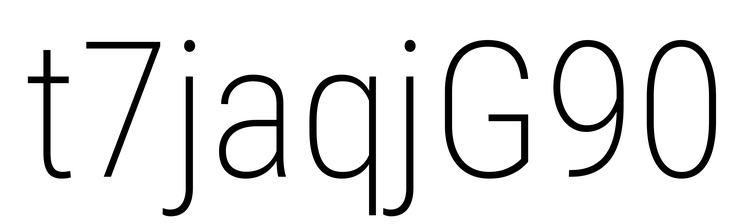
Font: Roboto_Condensed_ExtraLight